Question: I am newbie to C# and programming...
When form loading primary key has to load automatically to comboBox and it has to automatically generate +1 from last value.. for example if 'COUNT' value is 0 then it has to add like this 'EMP01'
Here's my code:
'''
class PrimaryKeyIncrement
{
public void empPrimary() {
Dbconnection ObjDb = new Dbconnection();
ObjDb.ConnectWithDB();
string empPri = "SELECT COUNT(EmployeeID) AS PK FROM Employees";
SqlCommand Pri = new SqlCommand(empPri, ObjDb.conct);
SqlDataReader rd = Pri.ExecuteReader();
if(rd.Read()){
string pk = rd["PK"].ToString();
int IC = Int32.Parse(pk);
IC++;
string empPK = ("EMP")+IC.ToString();
EmployeesManager EM = new EmployeesManager();
EM.cmbEmployeeID.Items.Add(empPK).ToString();
}
}
'''
and i called empPrimary() method in EmployeesManager Form load..
There is no errors but nothing loading in the comboBox

Please help me Primary key should increase by one with String EMP
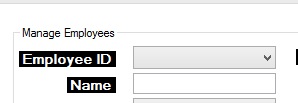
Answer: The actual cause of the issue you are having is because you are adding to a EmployeeManager's combobox. You need to pass a reference to your form into your 'EmpPrimary'
'''
... EmpPrimary(this); //in your forms form load
public void empPrimary(EmployeeManager form){ //change the method parameters
form.cmbEmployeeID.Items.Add(empPK); // Now use the form reference in method
'''
As plutonix has stated however, you should let the form handle the PK's itself